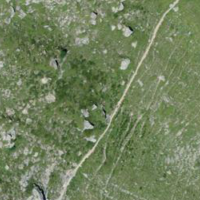
EUNIS habitat code: 26
Species observed at this site:
Saxifraga paniculata